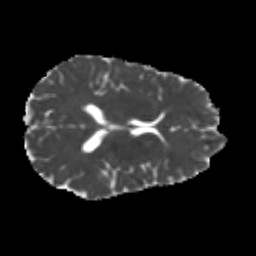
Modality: MD
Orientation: axial
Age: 23
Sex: male
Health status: healthy
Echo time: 0.074 s